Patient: sex M, age 49
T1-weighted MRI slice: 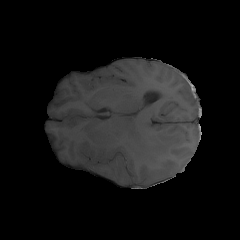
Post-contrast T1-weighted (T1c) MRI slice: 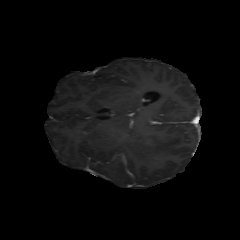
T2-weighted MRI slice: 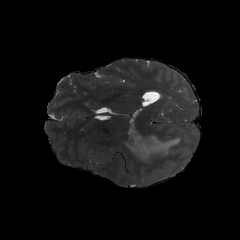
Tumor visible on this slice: yes
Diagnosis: Astrocytoma, IDH-mutant
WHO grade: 4